Interaction volume radius: 10 \u00c5
Interaction volume height: 15 \u00c5
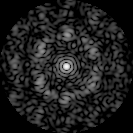
Disorder parameter: 0.7168